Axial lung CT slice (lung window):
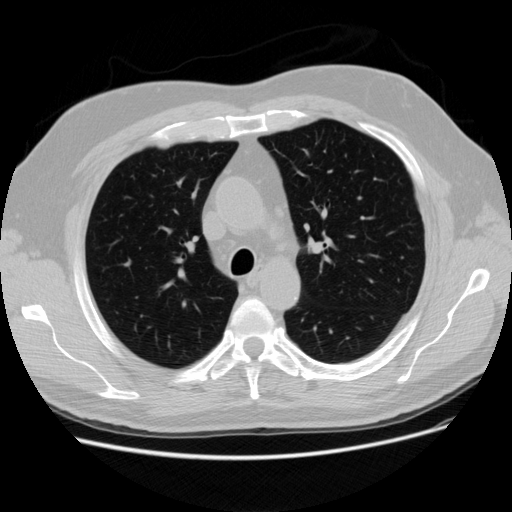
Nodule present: no